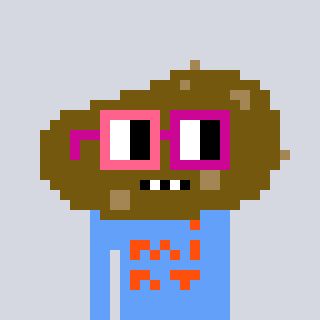
a pixel art character with square pink and red glasses, a potato-shaped head and a blue-colored body on a cool background